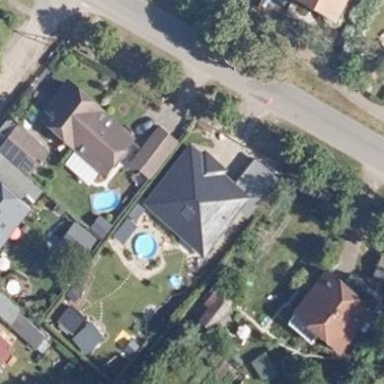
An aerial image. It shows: Detached building.